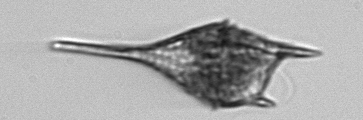
Label: Tripos_lineatus